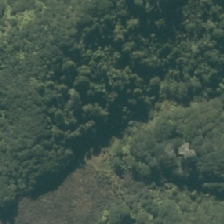
Land cover: broadleaved_indigenous_hardwood